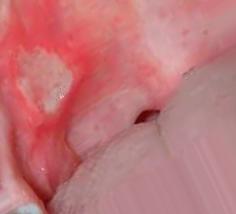
Condition: Mouth Ulcer